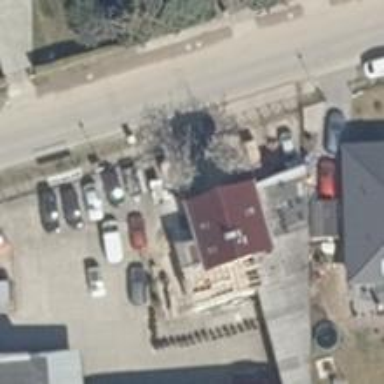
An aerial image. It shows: Car repair shop.